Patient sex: M
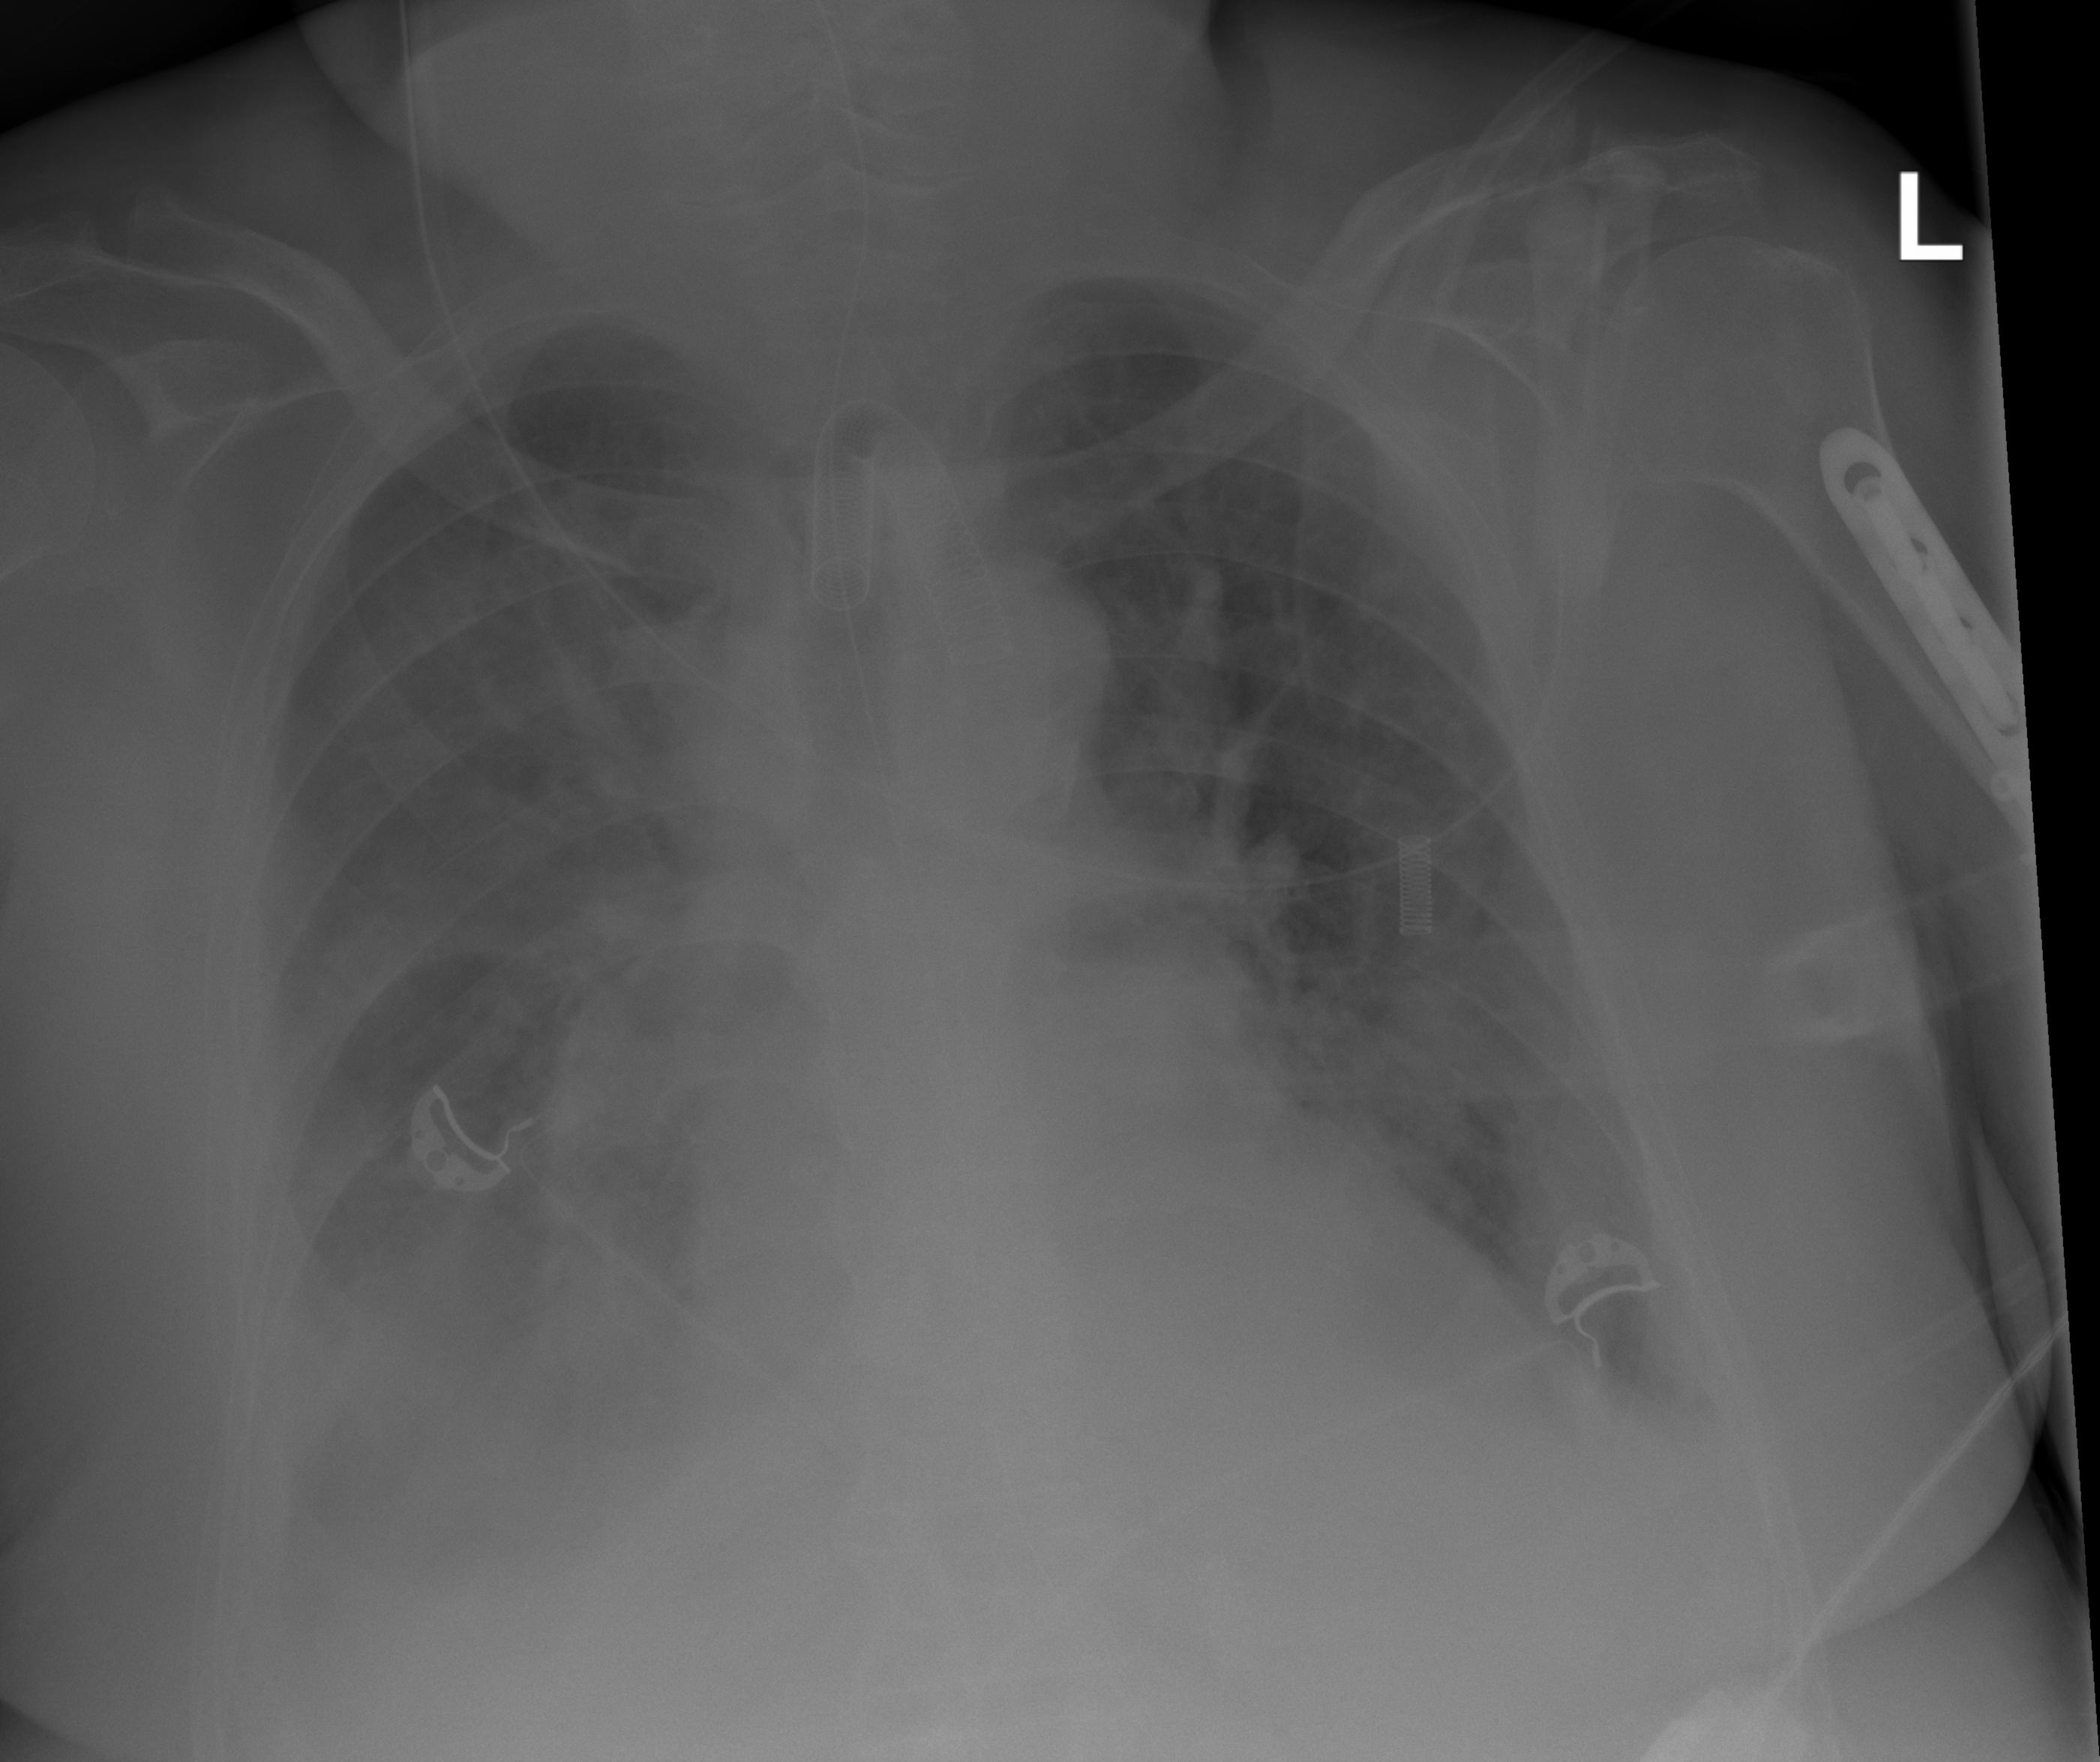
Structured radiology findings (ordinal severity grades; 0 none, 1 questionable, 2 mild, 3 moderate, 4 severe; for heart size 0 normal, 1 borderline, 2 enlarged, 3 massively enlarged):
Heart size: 2
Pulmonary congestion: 0
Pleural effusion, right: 3
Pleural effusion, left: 2
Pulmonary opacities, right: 2
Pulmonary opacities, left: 2
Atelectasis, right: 2
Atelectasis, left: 2